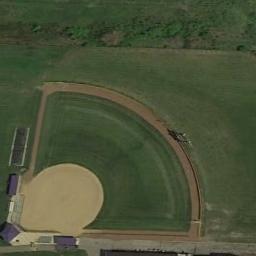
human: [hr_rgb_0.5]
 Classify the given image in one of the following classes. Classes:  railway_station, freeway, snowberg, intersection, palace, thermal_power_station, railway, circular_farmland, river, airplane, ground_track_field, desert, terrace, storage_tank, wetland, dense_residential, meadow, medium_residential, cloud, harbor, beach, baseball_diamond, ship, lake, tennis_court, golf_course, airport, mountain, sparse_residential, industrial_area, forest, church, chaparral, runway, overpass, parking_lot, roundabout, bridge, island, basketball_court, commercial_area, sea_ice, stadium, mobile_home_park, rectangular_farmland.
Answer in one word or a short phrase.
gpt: baseball_diamond